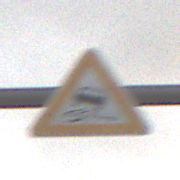
Verkehrszeichen: SchleuderOderRutschgefahr
Umgebung: Outdoor, RoadRail
Tageszeit: SunriseSunset
Wetter: PartlyCloudy
Licht: Natural
Jahreszeit: NotSpecified
Kontrast: LowContrast